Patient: sex M, age 81
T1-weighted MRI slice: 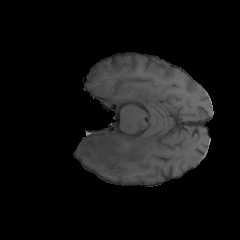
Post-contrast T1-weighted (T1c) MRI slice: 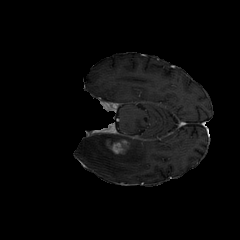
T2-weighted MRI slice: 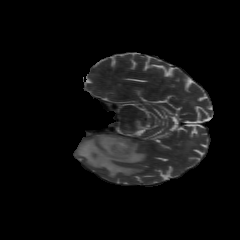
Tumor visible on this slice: yes
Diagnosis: Glioblastoma, IDH-wildtype
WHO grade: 4